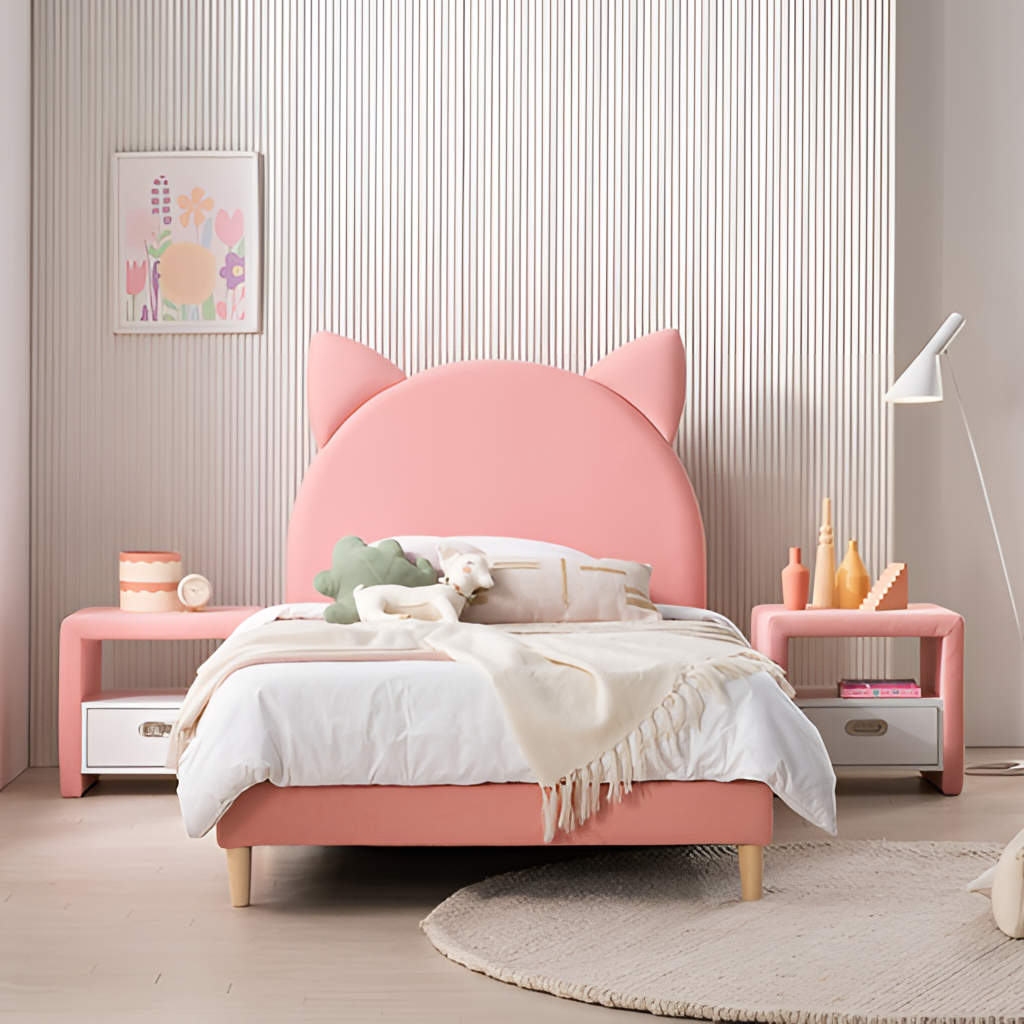
bedroom, pink fabric bed, wood flooring, with plank pattern, modern, wood wallpaper, with vertical striped pattern